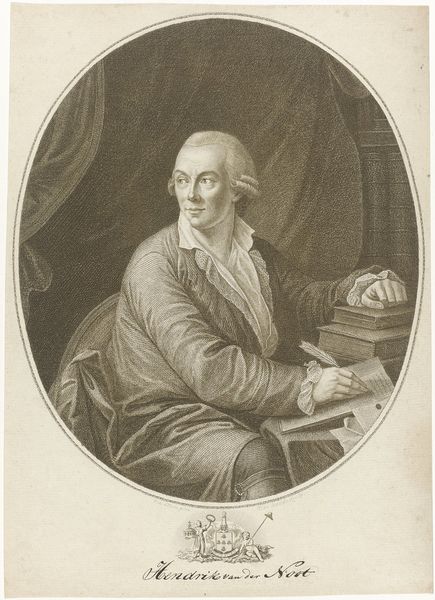
Titel: Portret van Hendrik Karel Nicolaas van der Noot
Künstler: Theodorus de Roode
Standort: Amsterdam
Institution: Rijksmuseum
Schlagwörter: feder, mann, säule, portrait, vorhang, mantel, locke, locken, oval, perücke, bücher, papier, name, stich, halbportrait, medallion, schreiben, gelehrter, schreiber, schreibt, bildunterschrift, mozart, friesur, d, stich#, hendrik van der nort, gelehrter portrait